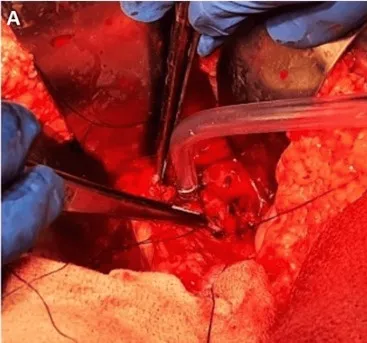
Preoperative view showing a stigmata of bleeding near to hepaticojejunostomy.
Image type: medical_photograph (other_medical_photograph)